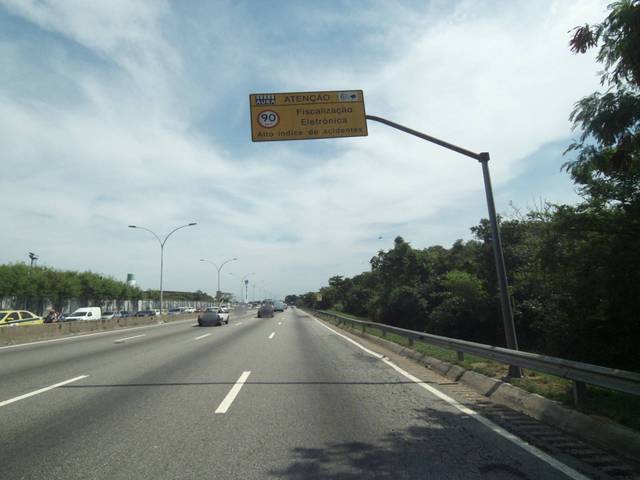
Region: Brazil
Coordinates: -22.859, -43.238